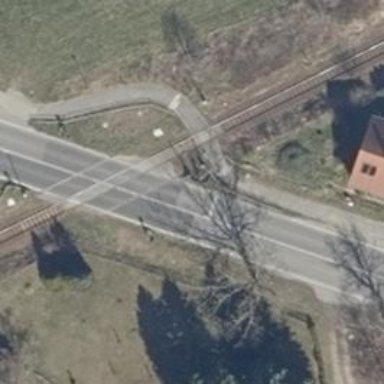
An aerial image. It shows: Asphalt sidewalk along the footway.